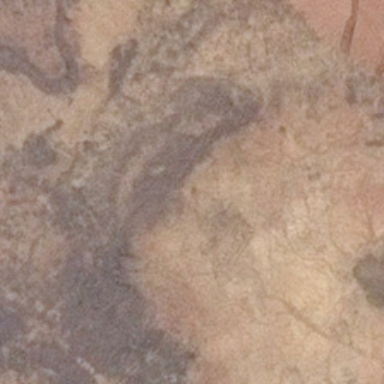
This is a vast bare land area .